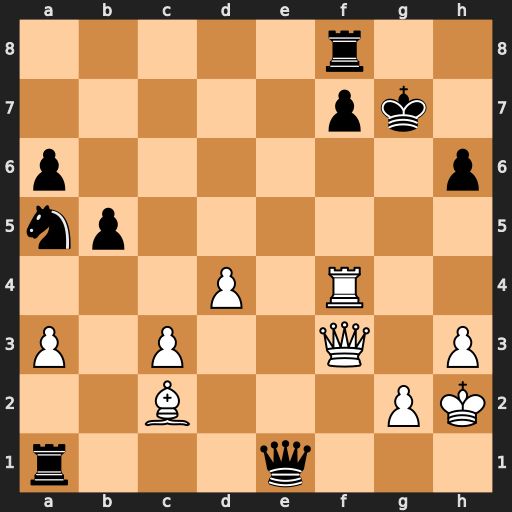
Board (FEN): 5r2/5pk1/p6p/np6/3P1R2/P1P2Q1P/2B3PK/r3q3
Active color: w
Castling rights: -
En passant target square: -
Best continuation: Rg4+ Kh8 Qf6#